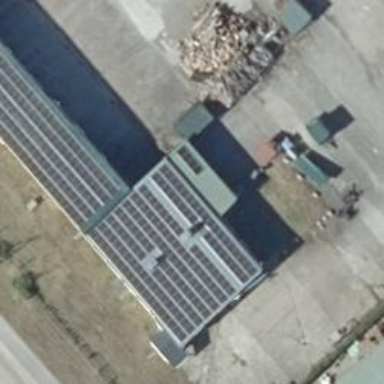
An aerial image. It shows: Small solar photovoltaic panel generator is producing electricity.